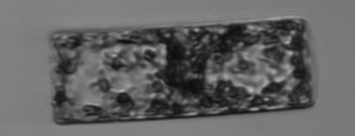
Label: Guinardia_flaccida